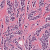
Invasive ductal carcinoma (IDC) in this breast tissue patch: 1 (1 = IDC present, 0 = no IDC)